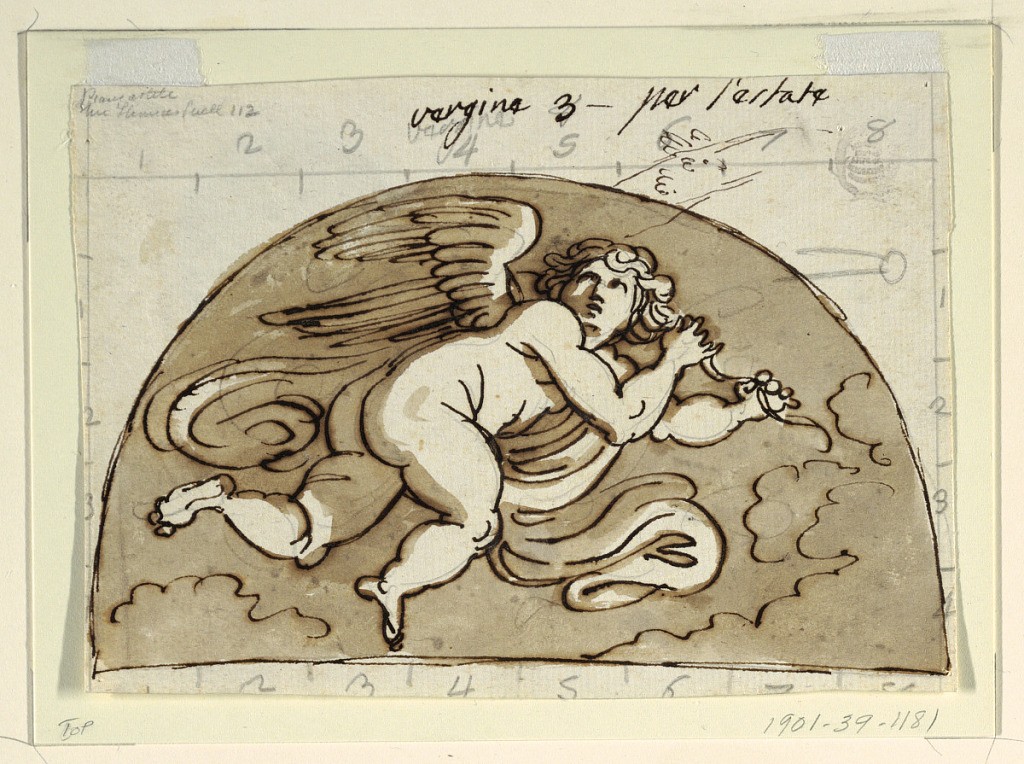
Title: Virgo, Lunette for Ceiling, Sala Ottagonale, Palazzo Milzetti, Faenza
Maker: Felice Giani, Italian, 1758–1823
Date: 1804–05
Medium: Pen and brown ink, brush and light brown wash over graphite on white laid paper
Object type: Drawing
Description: Crouching winged female putto in a demi lune.